Field crop: tomato
Growth stage: 2
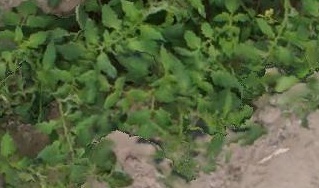
Species: tomato